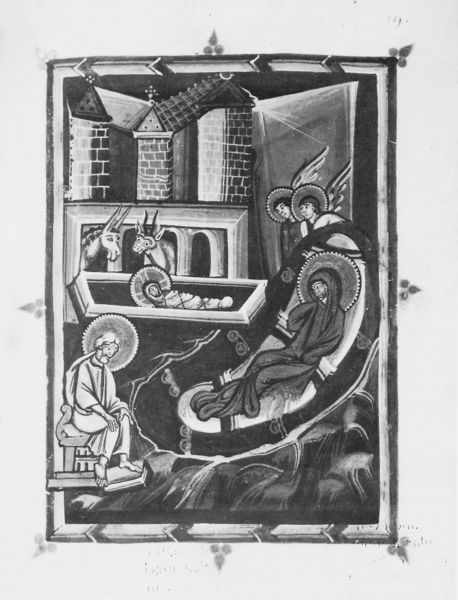
Titel: Codex Egberti
Institution: Trier, Stadtbibliothek/Stadtarchiv
Schlagwörter: flügel, gruppe, weiß, see, sitzen, stadt, schwarz, haus, tiere, architektur, mord, rahmen, tod, tot, häuser, decke, kind, esel, engel, holzschnitt, liegen, sitz, mauer, ziegel, backstein, buch, kreuz, schnitt, schwarzweiss, buchseite, heiligenschein, begräbnis, christus, jesus, stall, heiliger, heilige, maria, kranke, ochse, stier, ziege, josef, joseph, geburt, krippe, lager, ochs, geburt christi, buchmalerei, aura, christi geburt, hauch, karnake, kriooe